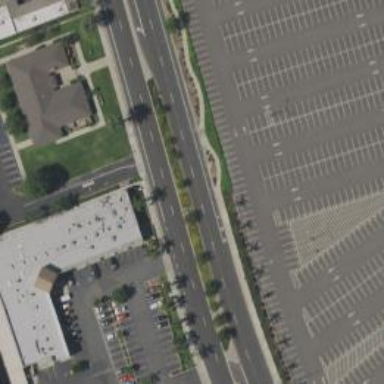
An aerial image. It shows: Primary road with asphalt surface.